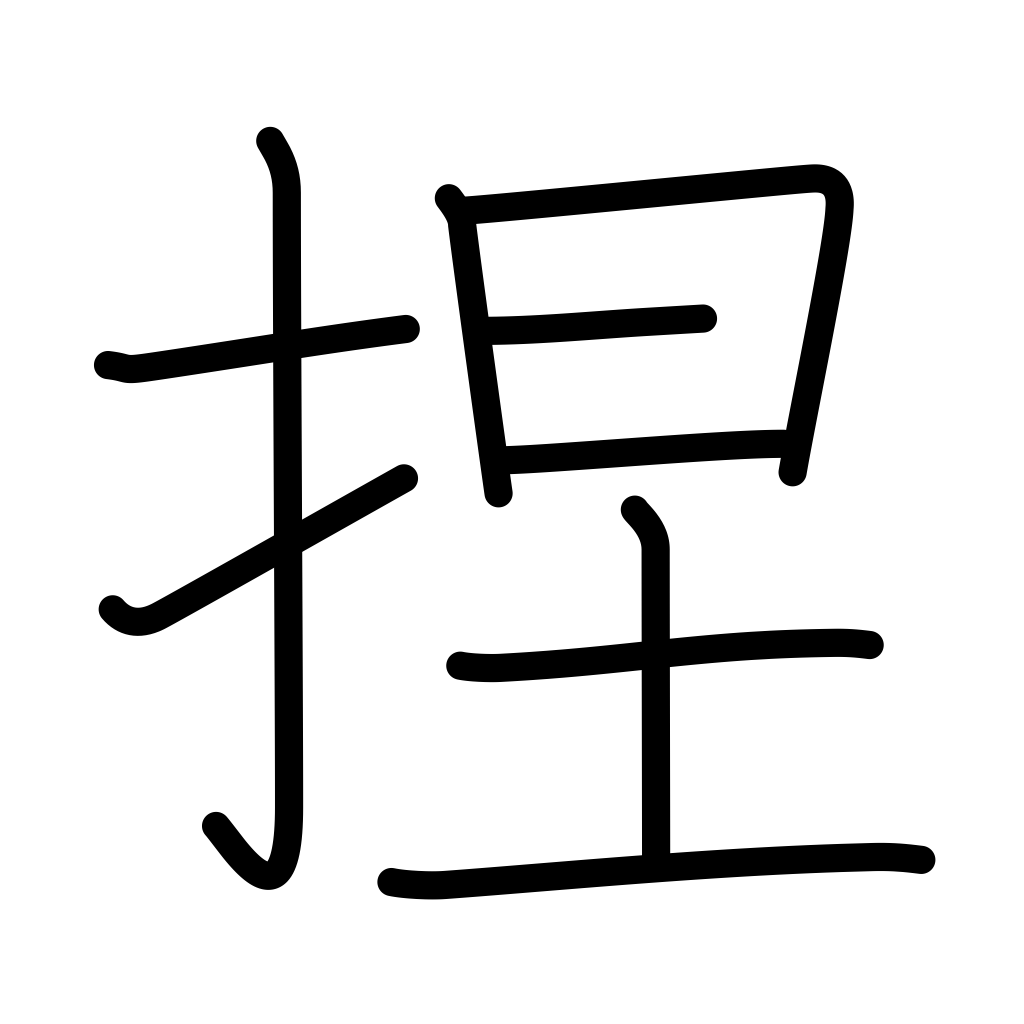
Meaning: knead, mix